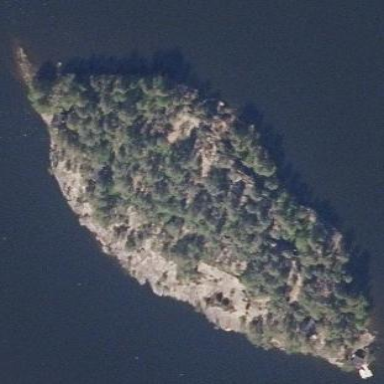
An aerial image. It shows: Islet.